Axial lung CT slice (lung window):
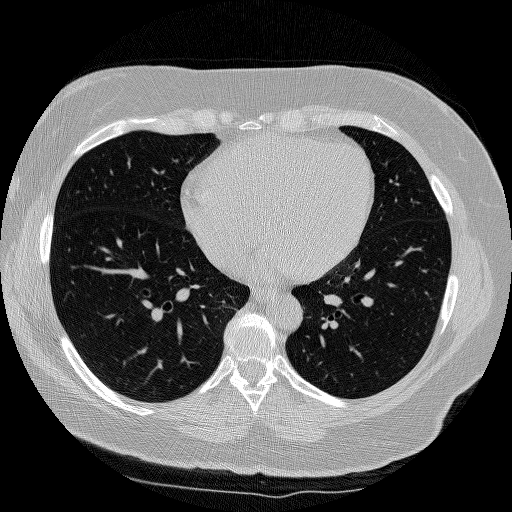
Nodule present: no